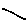
Label: line